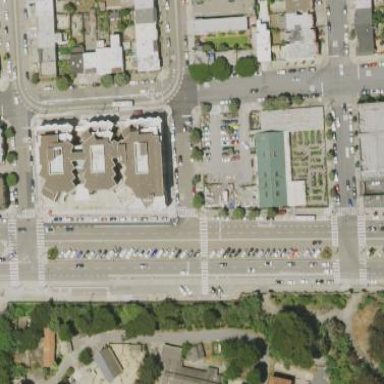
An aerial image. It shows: Retail area.